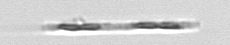
Label: Leptocylindrus